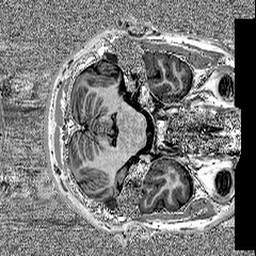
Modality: MP2RAGE
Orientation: axial
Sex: male